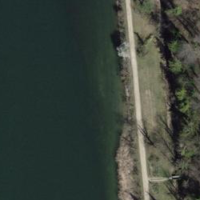
EUNIS habitat code: 15
Species observed at this site:
Bufo bufo
Anemone ranunculoides